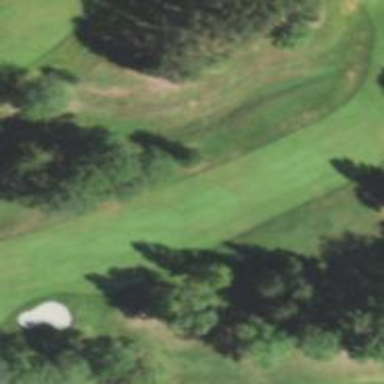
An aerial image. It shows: Golf hole.